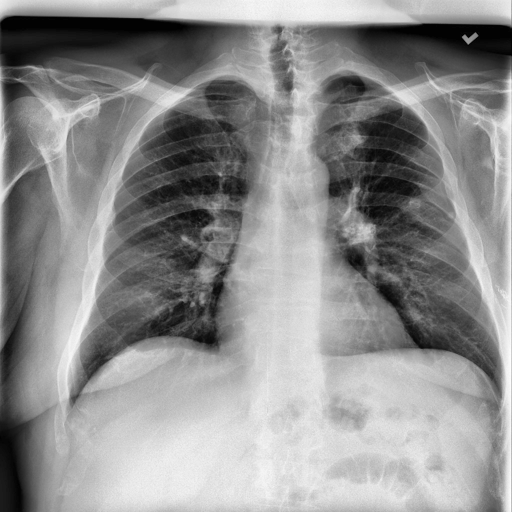
Finding: NORMAL